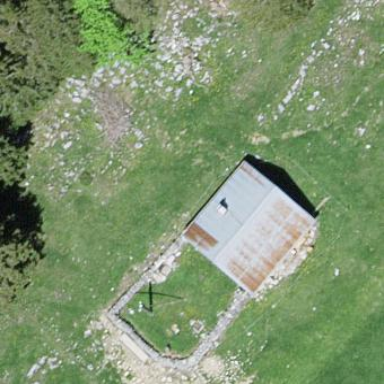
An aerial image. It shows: Shelter within building.